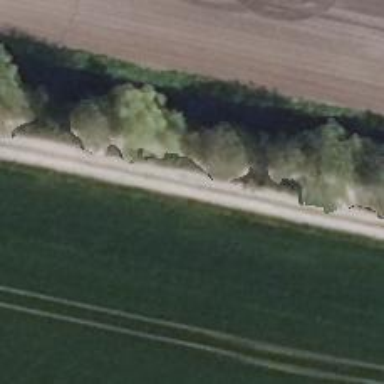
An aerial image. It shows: Track with grade 2 gravel surface.